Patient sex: M
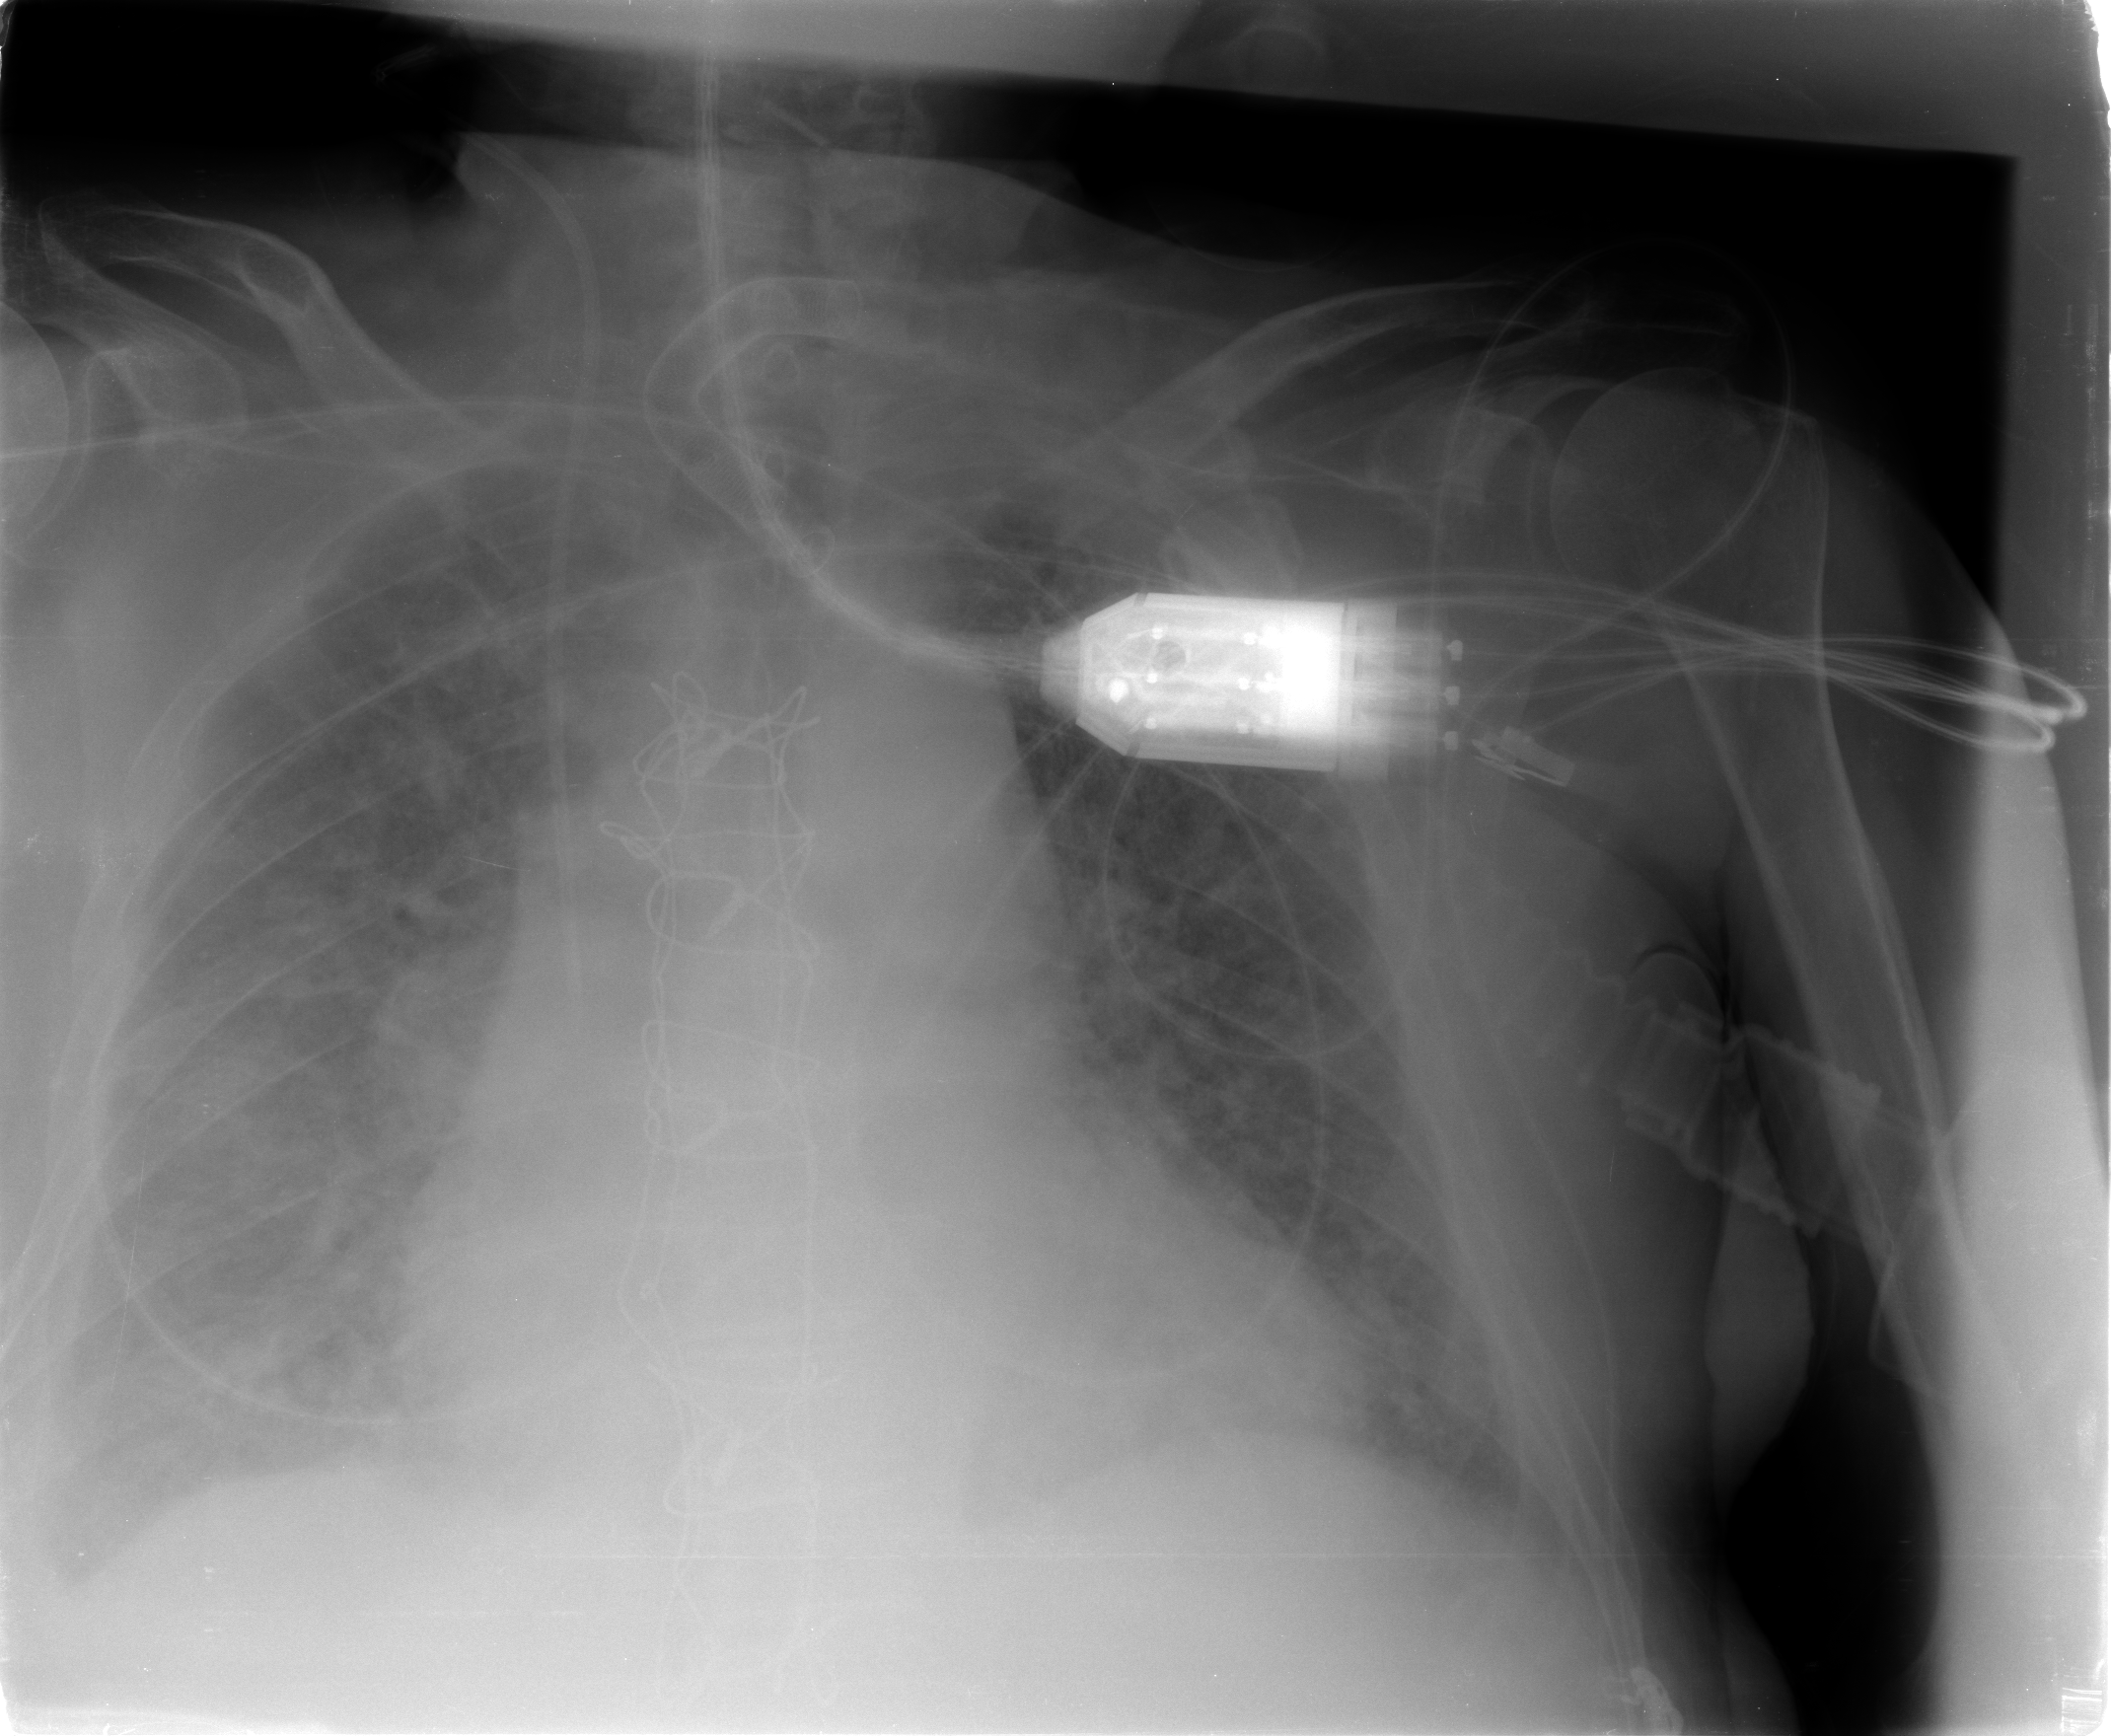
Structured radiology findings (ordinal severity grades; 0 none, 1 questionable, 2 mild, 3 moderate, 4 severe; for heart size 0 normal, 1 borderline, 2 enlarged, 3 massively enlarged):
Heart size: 2
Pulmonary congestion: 3
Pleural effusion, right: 2
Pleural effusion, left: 0
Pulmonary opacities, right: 3
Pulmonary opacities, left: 2
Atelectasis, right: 3
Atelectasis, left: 2